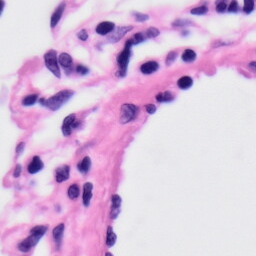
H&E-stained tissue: Skin